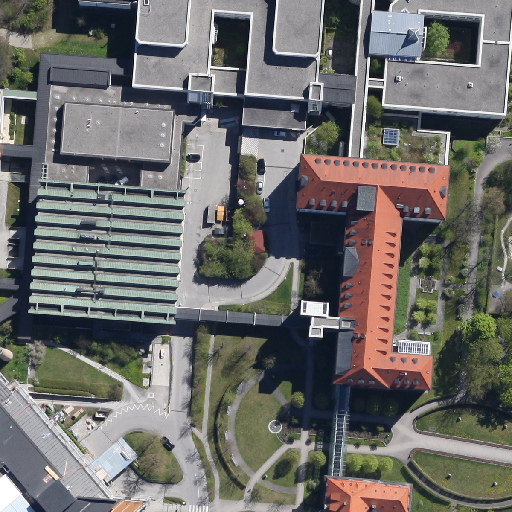
Referring expression: paved road along with tree